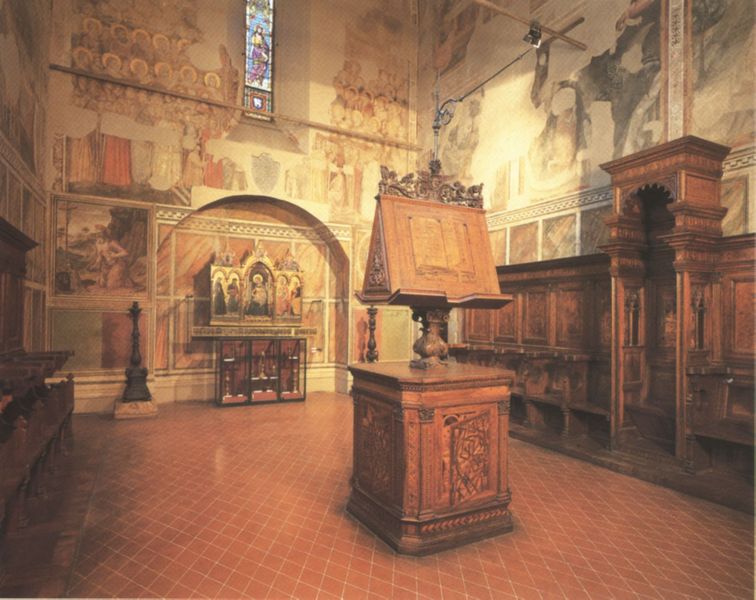
Titel: Kapelle der hl. Maria Magdalena
Institution: Florenz, Bargello
Schlagwörter: bunt, fenster, holz, licht, stuhl, stühle, zimmer, malerei, bild, innenraum, möbel, kirche, boden, gold, bilder, sitze, gestühl, wandmalerei, leuchter, podest, foto, fotografie, kreuz, altar, pult, kerzenständer, heiligenschein, buntglas, glasmalerei, rosenfenster, christlich, fresken, chor, kapelle, lesepult, heilige, fresko, niesche, maria, vergoldung, schnitzer, bund, kirchenfenster, retabel, kult, malereien, chorgestühl, triptychon, aposteln, ambo, wandmallerrei